Question: I have about 50 datasets that include all trades within a timeframe of 30 days for about 10 pairs on 5 exchanges. All pairs are of the same asset class, meaning they are strongly correlated and expect to have similar properties, but are on different scales. An example of this data would be
'''
set.seed(1)
n <- 1000
dates <- seq(as.POSIXct("2019-08-05 00:00:00", tz="UTC"), as.POSIXct("2019-08-05 23:59:00", tz="UTC"), by="1 min")
x <- data.frame("t" = sort(sample(dates, 1000)),"p" = cumsum(sample(c(-1, 1), n, TRUE)))
'''

Roughly, I need to identify the relevant local minima and maxima, which happen daily. The yellow marks are my points of interest. Unlike this example, there is usually only one such point per day and I consider each day separately. However, it is hard to filter out noise from my actual points of interest.
My actual goal is to find the exact point, at which the pair started to make a jump and the exact point, at which the jump is over. This needs to be as accurate as possible, as I want to observe which asset moved first and which asset followed at which point in time (as said, they are highly correlated).
Between two extreme values, I want to minimize the distance and maximize the relative/absolute change, as my points of interest are usually close to each other and their difference is quite large.
I already looked at other questions like
<URL> algorithm that has the same goal. However, my dataset is extremely noisy. I already reduced the dataset to 5-minute intervals, however, this has led to omitting the relevant points in the functions to identify local minima & maxima. Therefore, this was a not good solution given my goal.
How can I achieve my goal with a quite accurate algorithm? Manually skimming through all the time-series is not an option, since this would require me to evaluate 50 * 30 time-series manually, which is too time-consuming. I'm really puzzled and trying to find a suitable solution for a week.
If more code snippets are demanded, I'm happy to share, however they didn't give me meaningful results, which would be opposed to the idea of providing a minimum working example, therefore I decided to leave them out for now.
First off, I updated the plot and added timestamps to the dataset to give you an idea (the actual resolution). Ideally, the algorithm would detect both jumps on the left. The inner two dots because they're closer together and jump without interception, and the outer dots because they're more extreme in values. In fact, this maybe answers the question whether the algorithm is allowed to look into the future. Yes, if there's another local extrema in the range of, say, 30 observations (or 30 minutes), then ignore the intermediate local extrema.
In my data, jumps have been from 2% - ~ 15%, such that a jump needs to be at least 2% to be considered. And only if a threshold of 15 (this might be adaptable) consecutive steps in the same direction before / after the peaks and valleys is reached.
A very naive approach was to subset the data around the global minimum and maximum of a day. In most cases, this has denoised data and worked as an indicator. However, this is not robust when the global extrema are not in the range of the jump.
Hope this clarifies why this isn't a statistical question (there are some tests to determine whether a jump has happened, but not for jump arrival time afaik).
---
In case anyone wants a real example:
<URL> is the reduced dataset.
---
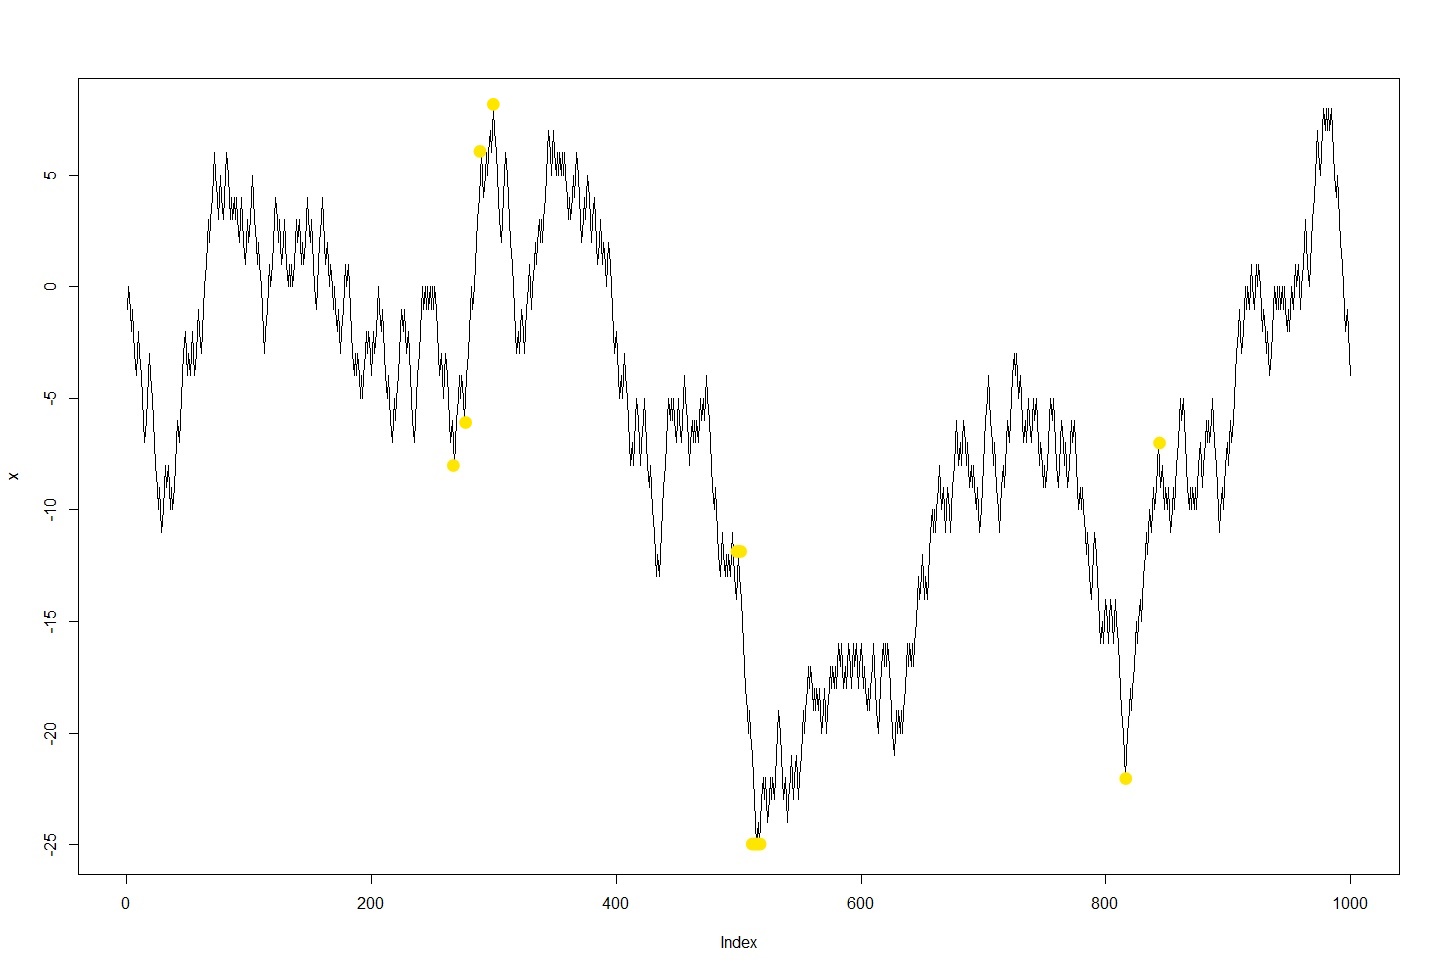
Answer: Perhaps as a starting point, look at function 'streaks'
in package <URL>. A streak is
defined as a move of a specified size that is
uninterrupted by a countermove of the same size. The
function works with returns, not differences, so I add
100 to your data.
For instance:
'''
set.seed(1)
n <- 1000
x <- 100 + cumsum(sample(c(-1, 1), n, TRUE))
plot(x, type = "l")
s <- streaks(x, up = 0.12, down = -0.12)
abline(v = s[, 1])
abline(v = s[, 2])
'''
The vertical lines show the starts and ends of streaks.
<URL>
Perhaps you can then filter the identified streaks by required criteria such as length. Or
you may play around with different thresholds for up
and down moves (though this is not really recommended
in the current implementation, but perhaps the results
are good enough). For instance, up streaks might look as follows. A green vertical shows the start of a streak; a red line shows its end.
'''
plot(x, type = "l")
s <- streaks(x, up = 0.12, down = -0.05)
s <- s[!is.na(s$state) & s$state == "up", ]
abline(v = s[, 1], col = "green")
abline(v = s[, 2], col = "red")
'''
<URL>